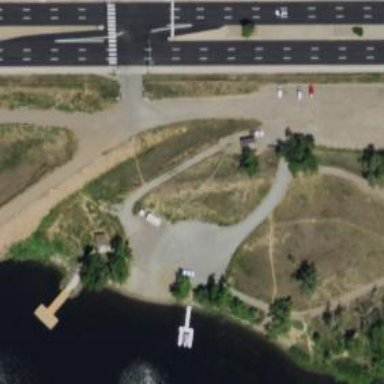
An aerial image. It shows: Slipway for leisure land vehicles on service road.